Question: I need a drag able button just like unlock button in Android default emulator (similar to image below). Can any one help me how to implement it? I need layout or code for it.

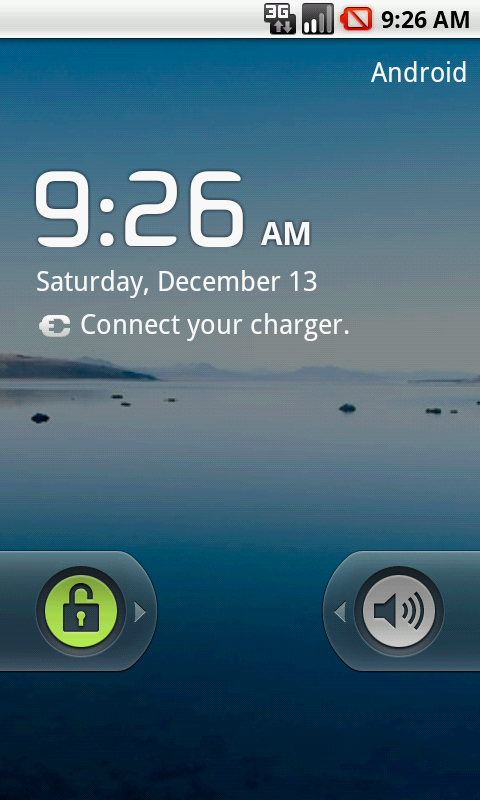
Answer: To make the button draggable 'attach a listener' to the Object such as 'OnTouchListener, OnLongClickListener' . When the user drags the data a image is displayed and it is called as Drag Shadow. It is initialized using the constructor View.DragShadowBuilder. The dragging is started using 'startDrag()' method which has four parameters.
To create a Drop view we must attach 'OnDragListener' to the view where the data is to be dropped. Various actions which execute during the process are.
Sample code:
'''
myOnTouchListener = new OnTouchListener() {
public boolean onTouch(View v, MotionEvent me){
if (me.getAction() == MotionEvent.ACTION_DOWN){
oldXvalue = me.getX();
oldYvalue = me.getY();
Log.i(myTag, "Action Down " + oldXvalue + "," + oldYvalue);
}else if (me.getAction() == MotionEvent.ACTION_MOVE ){
LayoutParams params = new LayoutParams(v.getWidth(), v.getHeight(),(int)(me.getRawX() - (v.getWidth() / 2)), (int)(me.getRawY() - (v.getHeight())));
v.setLayoutParams(params);
}
return true;
}
};
'''
For more details, please refer <URL>.